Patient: sex M, age 57
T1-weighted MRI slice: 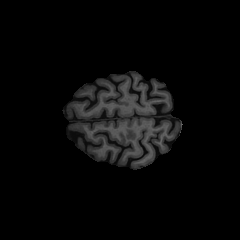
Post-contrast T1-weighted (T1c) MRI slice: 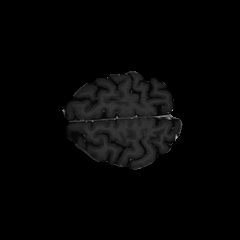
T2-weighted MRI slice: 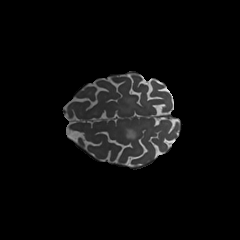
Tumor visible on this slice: yes
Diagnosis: Glioblastoma, IDH-wildtype
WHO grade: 4